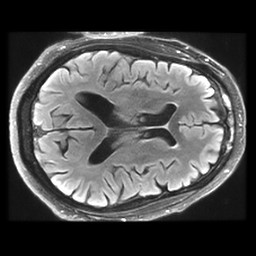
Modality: FLAIR
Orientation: axial
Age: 62
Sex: male
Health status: healthy
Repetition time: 12 s
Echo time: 0.09782 s